Chest X-ray. View position: AP
Patient age: 66
Patient sex: M
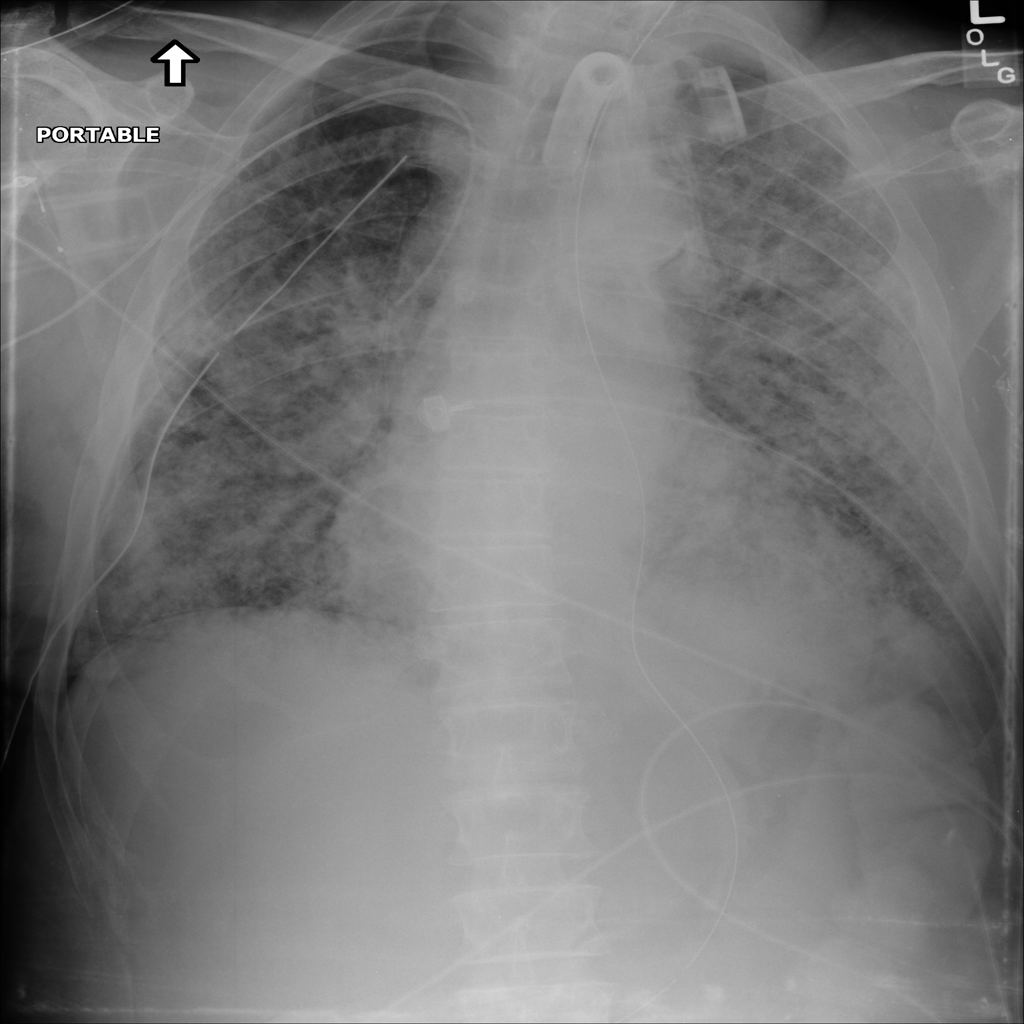
Finding: Pneumothorax